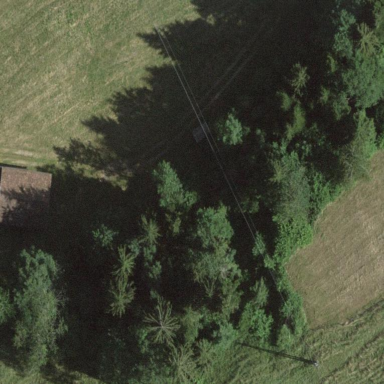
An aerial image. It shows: Forest area.